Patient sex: M
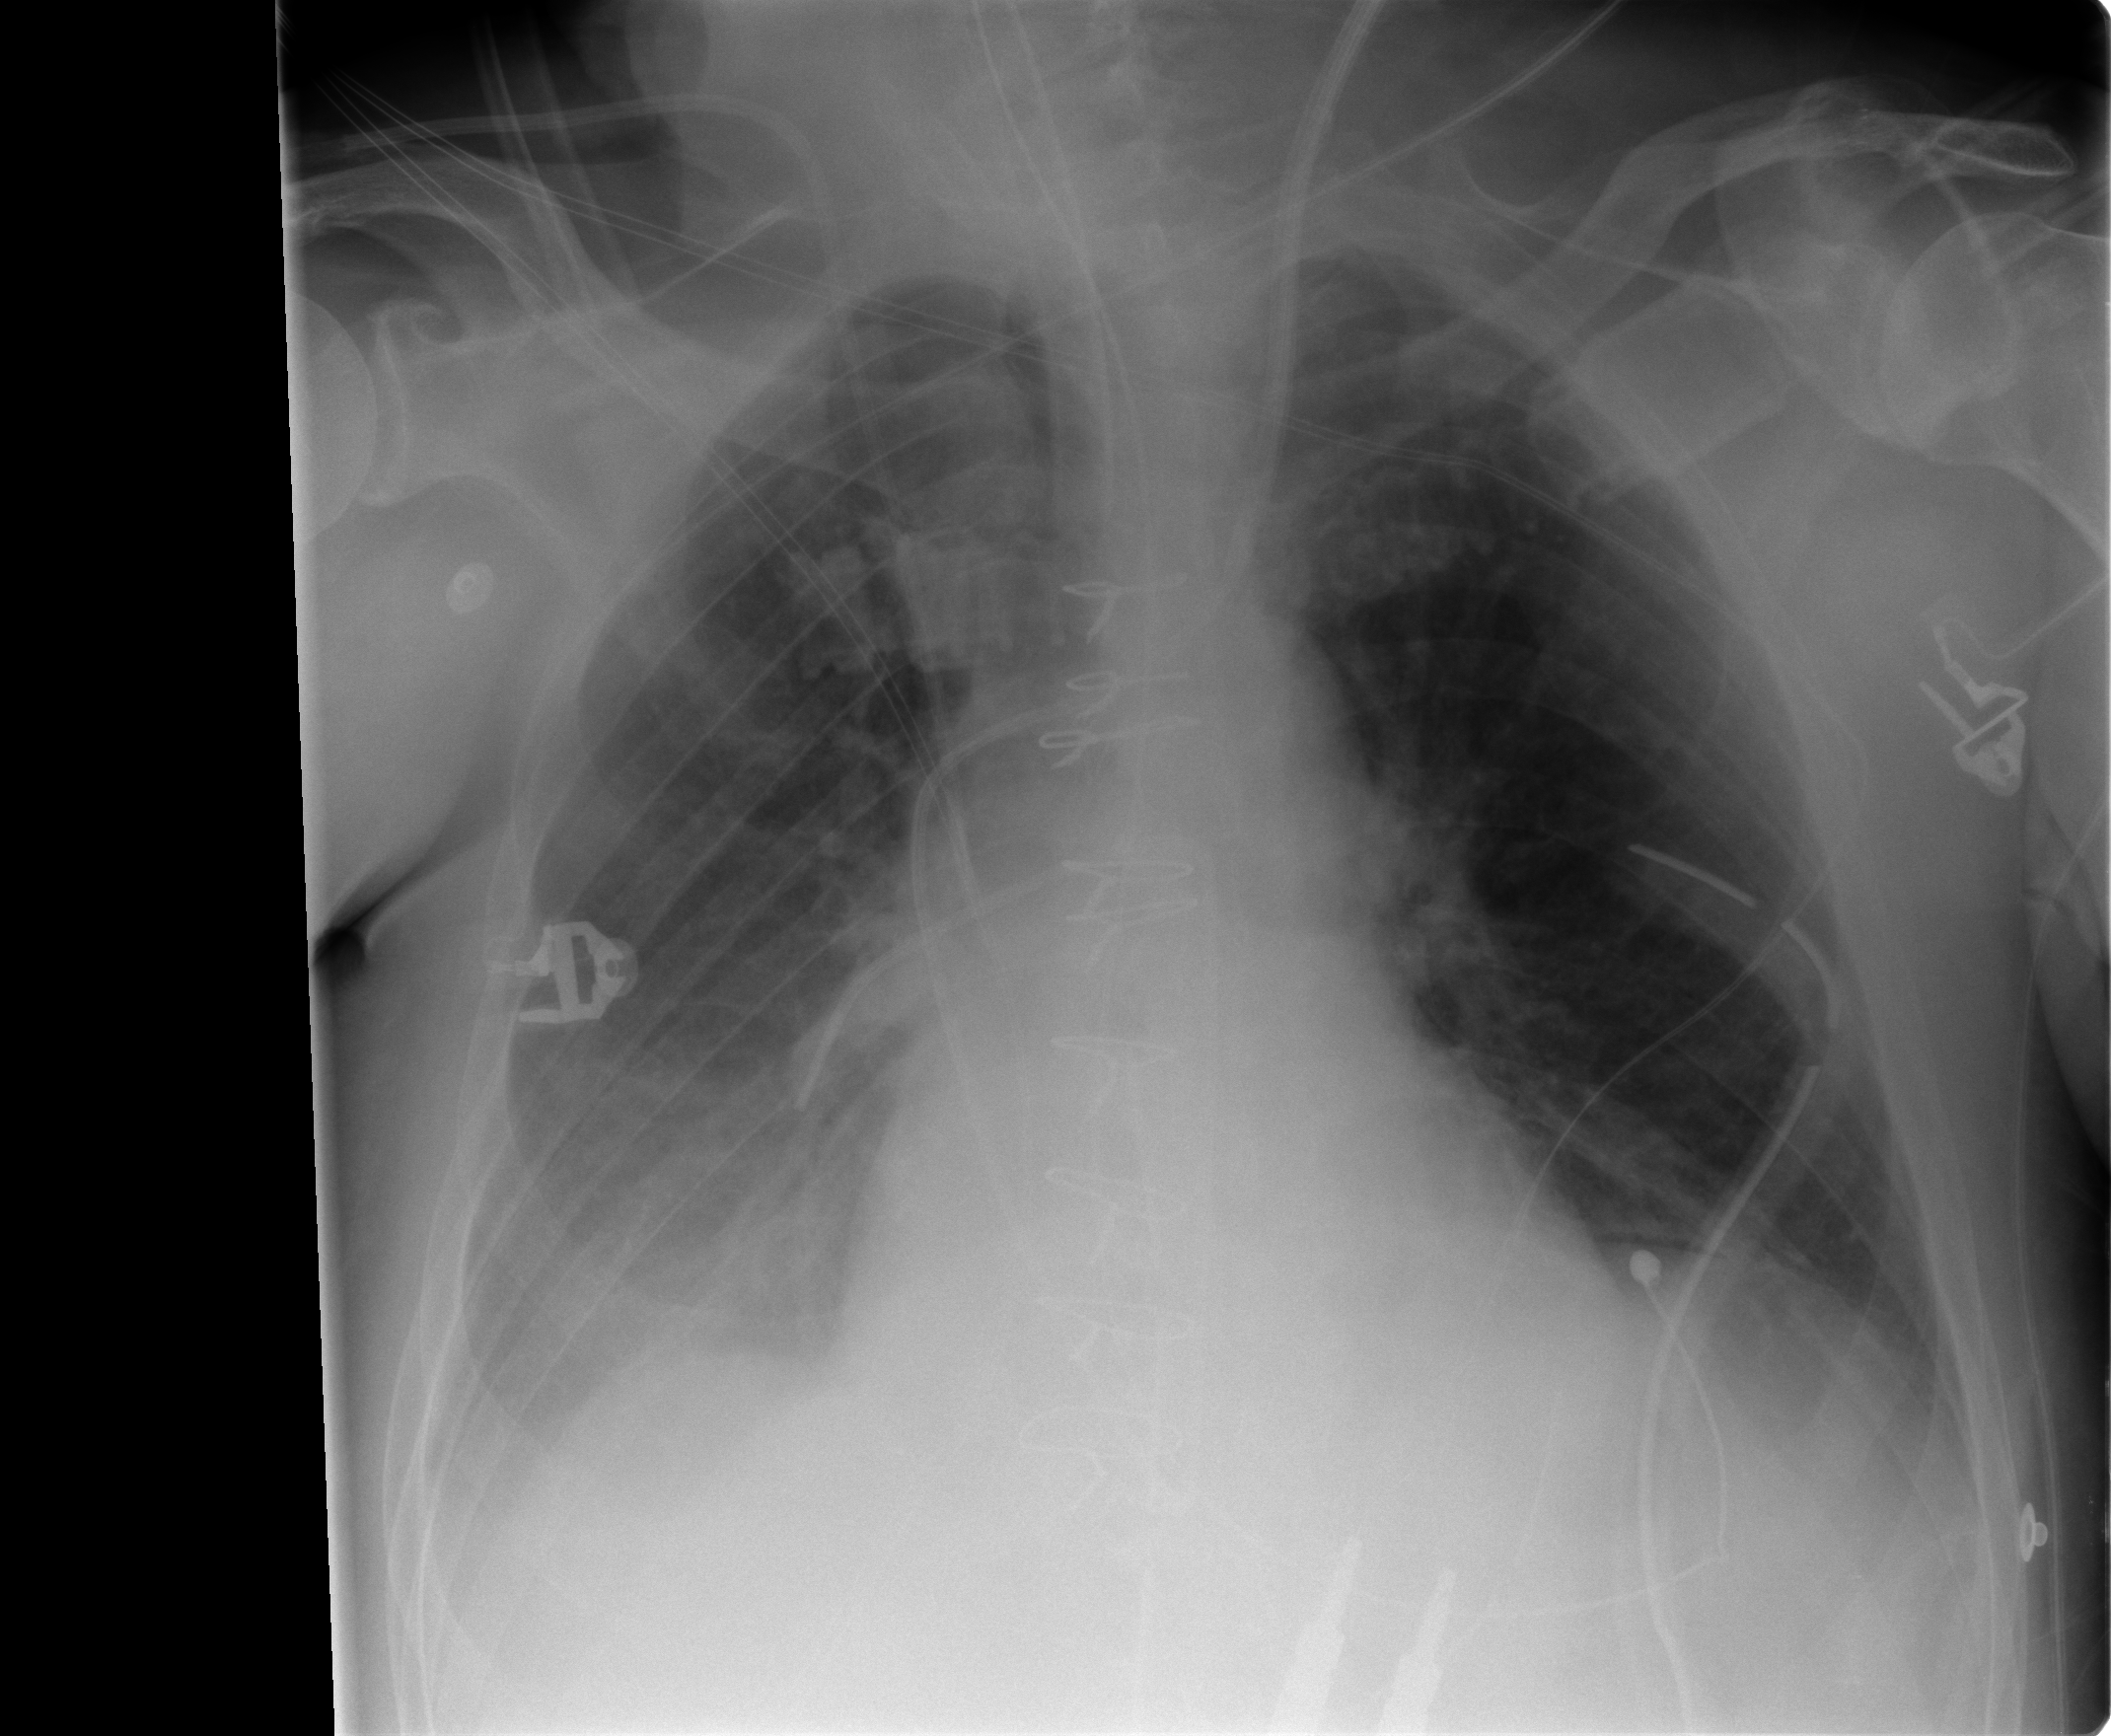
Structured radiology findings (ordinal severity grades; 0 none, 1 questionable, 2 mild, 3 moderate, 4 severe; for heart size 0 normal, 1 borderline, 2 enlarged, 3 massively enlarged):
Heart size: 0
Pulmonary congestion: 1
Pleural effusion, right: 2
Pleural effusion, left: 0
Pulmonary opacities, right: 2
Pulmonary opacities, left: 0
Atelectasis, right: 2
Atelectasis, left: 2